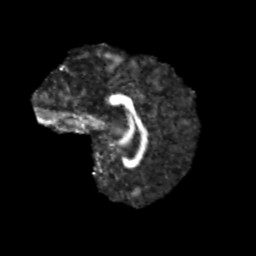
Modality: FA
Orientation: sagittal
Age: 10
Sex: female
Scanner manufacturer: siemens
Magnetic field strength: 3 T
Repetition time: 3.8 s
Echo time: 0.07 s